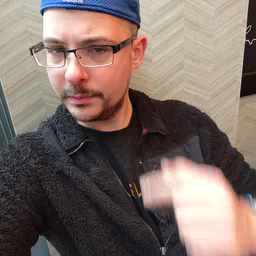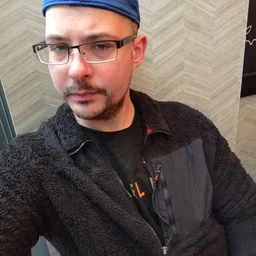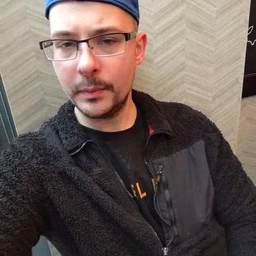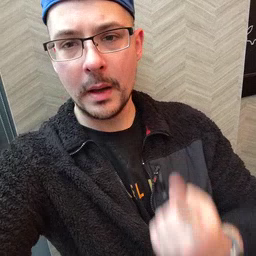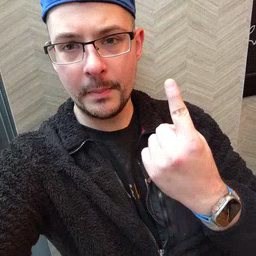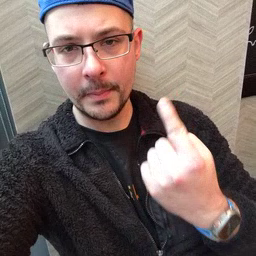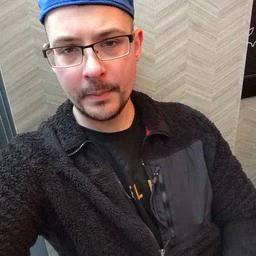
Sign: up